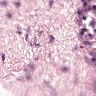
Metastatic tissue present: no